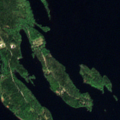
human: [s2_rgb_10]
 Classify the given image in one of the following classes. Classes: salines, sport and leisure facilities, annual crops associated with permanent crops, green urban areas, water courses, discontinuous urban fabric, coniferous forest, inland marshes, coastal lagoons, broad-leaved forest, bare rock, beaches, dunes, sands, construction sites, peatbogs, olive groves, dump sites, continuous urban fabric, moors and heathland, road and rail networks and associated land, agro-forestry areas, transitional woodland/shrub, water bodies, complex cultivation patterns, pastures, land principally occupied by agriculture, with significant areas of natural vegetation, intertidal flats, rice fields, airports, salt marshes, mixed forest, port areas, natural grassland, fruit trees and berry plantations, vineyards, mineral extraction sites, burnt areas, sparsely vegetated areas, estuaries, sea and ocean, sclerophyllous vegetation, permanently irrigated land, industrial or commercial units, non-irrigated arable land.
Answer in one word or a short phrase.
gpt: mixed forest, water bodies